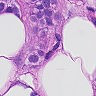
Metastatic tissue present: yes